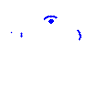
Particle: electron